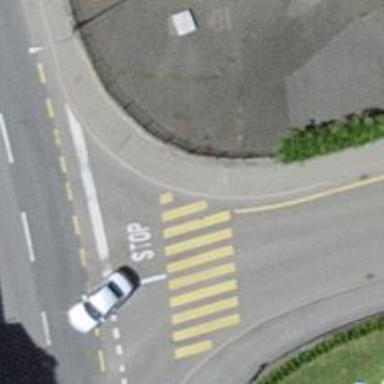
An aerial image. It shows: Kerb serving as barrier.